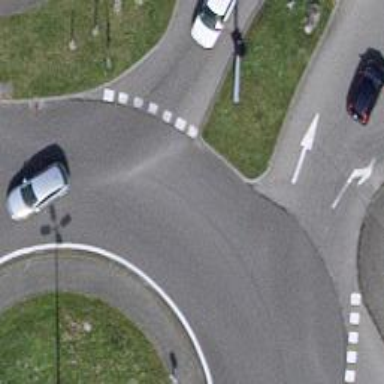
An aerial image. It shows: Tertiary road with asphalt surface leading to roundabout.